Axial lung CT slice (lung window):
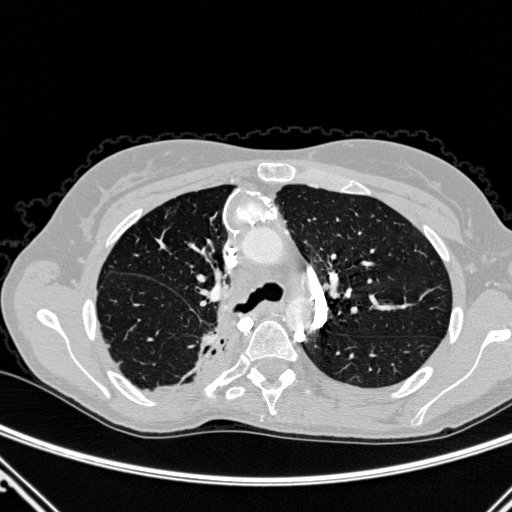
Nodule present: no